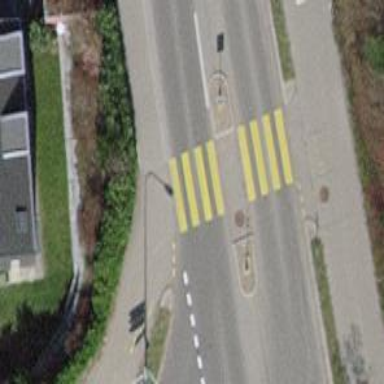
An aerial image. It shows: Uncontrolled crossing with pedestrian island.